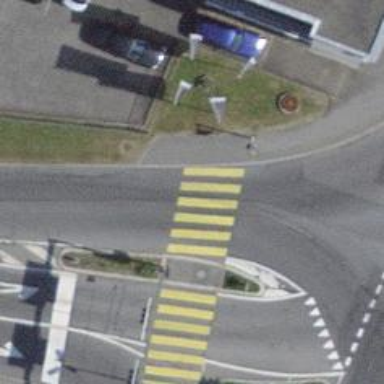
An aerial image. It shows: Kerb barrier.